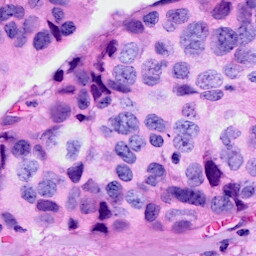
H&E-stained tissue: Breast